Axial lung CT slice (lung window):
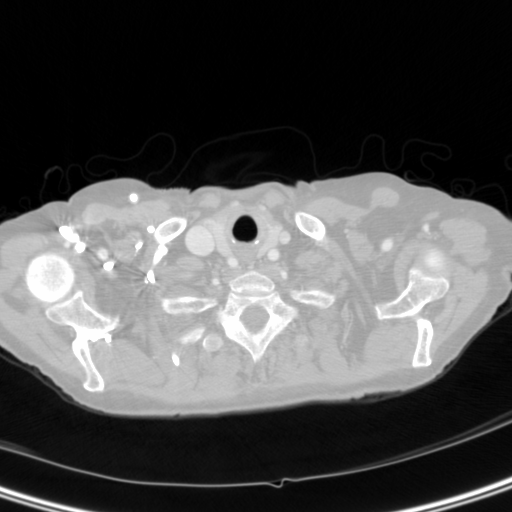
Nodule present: no